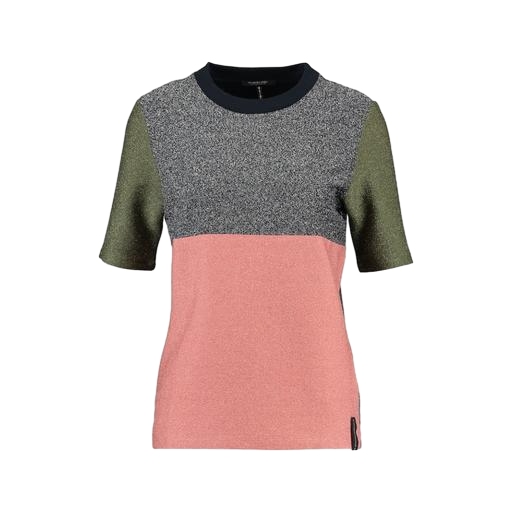
natural t-shirt rib colourblock, multicolor high neck t-shirt, multicolor elbow-sleeve top only macy, white background